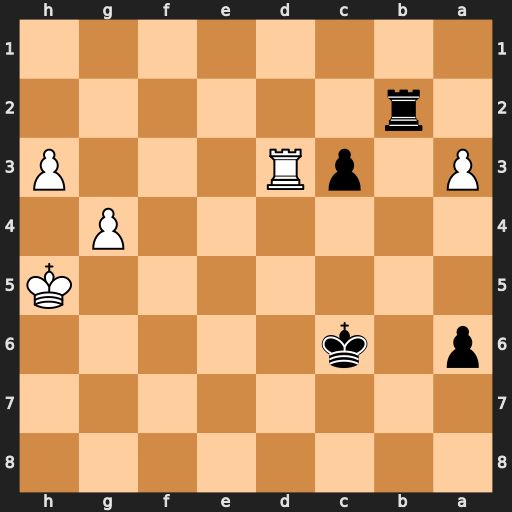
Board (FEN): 8/8/p1k5/7K/6P1/P1pR3P/1r6/8
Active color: b
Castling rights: -
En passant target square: -
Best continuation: Rb5+ g5 c2 Rc3+ Rc5 Rxc2 Rxc2